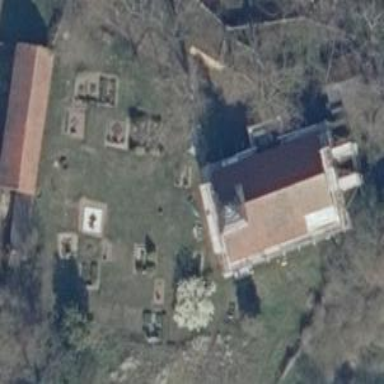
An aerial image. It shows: Cemetery.